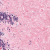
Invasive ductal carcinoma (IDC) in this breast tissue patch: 0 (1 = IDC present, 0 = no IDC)